Aerial crown-view tile of a tropical tree (Barro Colorado Island, Panama), acquired 20250616:
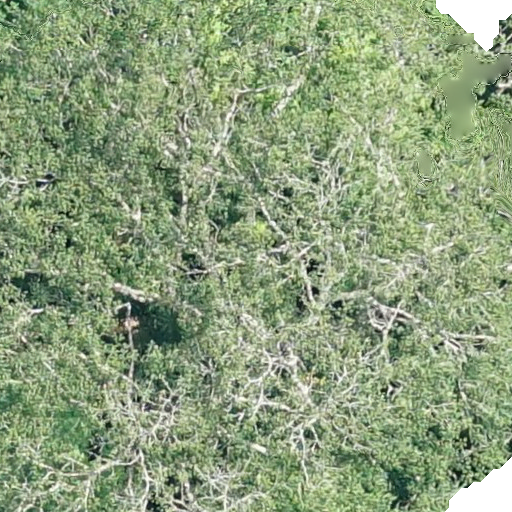
Species: Sterculia apetala
GBIF accepted scientific name: Sterculia apetala
Crown area: 626.573 m²